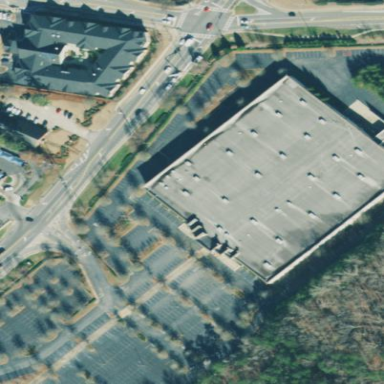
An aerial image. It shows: Retail building.